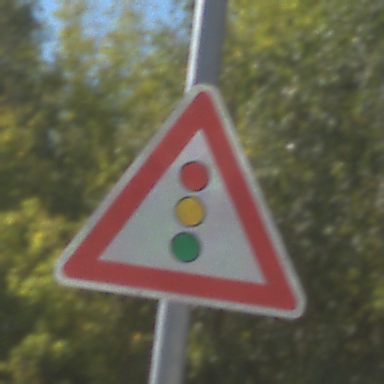
Verkehrszeichen: Lichtzeichenanlage
Umgebung: Outdoor, Nature
Tageszeit: Midday
Wetter: Clear
Licht: Natural
Jahreszeit: Summer
Kontrast: HighContrast